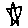
Label: star